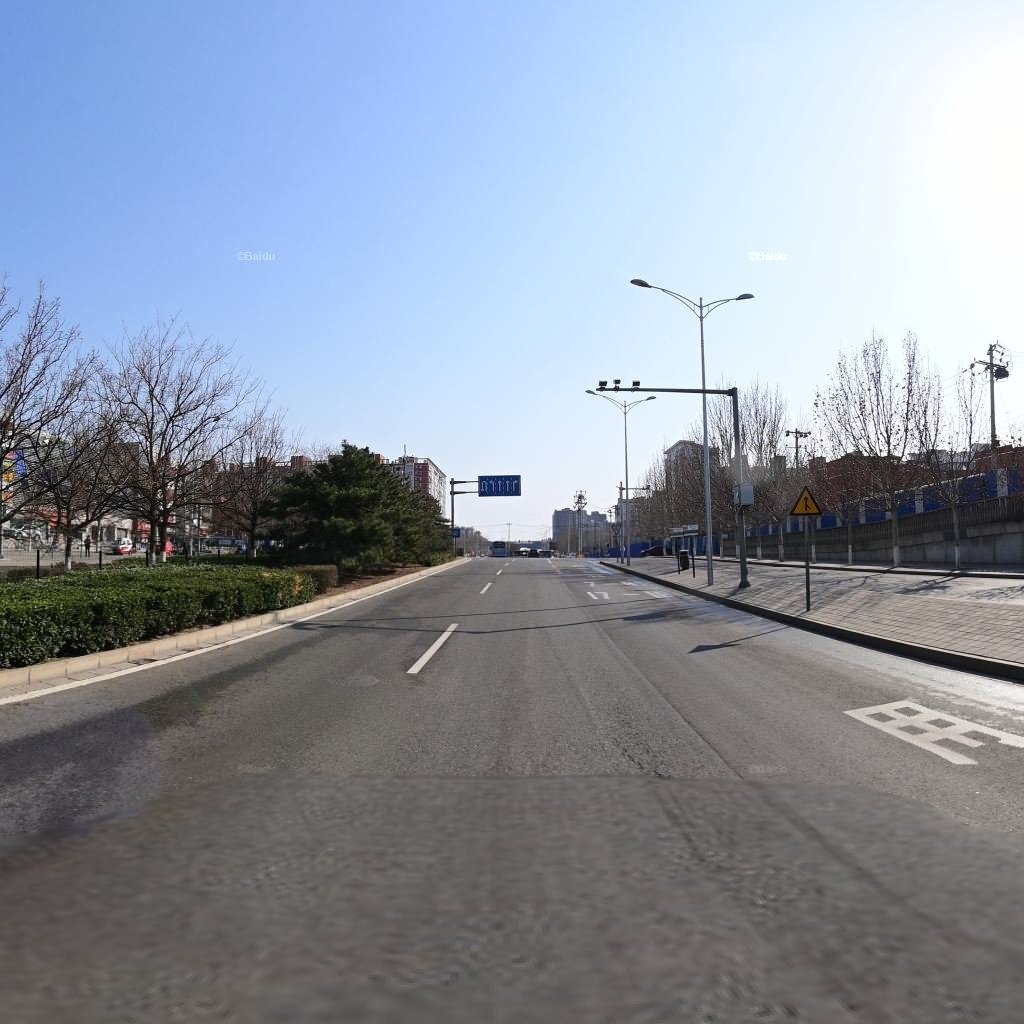
Region: Haidian
Road damage annotations: longitudinal crack, longitudinal crack